Question: I have a list of triangles in 3D that form a surface (ie a triangulation). The structure is a deformed triangular lattice. I want to know the change in area of the deformed hexagons of the voronoi tessalation of the lattice with respect to the rest area of the undeformed lattice cells (ie with respect to a regular hexagon). In fact, I really want the sum of the squared change in area of the hexagonal unit cells associated with those triangles.

Background/Math details:
I'm approximating a curved elastic sheet by a triangular lattice. One way to tune the poisson ratio (elastic constant) of the sheet is by adding a 'volumetric' strain energy term to the energy. I'm trying to compute a 'volumetric' strain energy of a deformed, elastic, triangular lattice, defined as: U_volumetric = 1/2 T (e_v)^2, where e_v=deltaV/V is determined by the change in area of a voronoi cell with respect to its reference area, which is a known constant.
Reference: <URL>
Want:
'Sum[ (DeltaA/ A).^2 ]' over all hexagonal cells.
My data is stored in the variables:
'xyz = [ x1,y1,z1; x2,y2,z2; etc] %'the vertices/particles in 3D
'TRI = [ vertex0, vertex1, vertex2; etc] %'
where 'vertex0' is the row of 'xyz' for the particle sitting at 'vertex 0' of the first triangle.
'NeighborList = [ p1n1, p1n2, p1n3, p1n4, p1n5,p1n6 ; p2n1...]'
% where p1n1 is particle 1's first nearest neighbor as a row index for xyz. For example, 'xyz(NL(1,1),:)' returns the 'xyz' location of particle 1's first neighbor.
'AreaTRI = [ areaTRI1; areaTRI2; etc]'
I am writing this in MATLAB.
As of now, I am approximating the amount of area attributed to each vertex as 1/3 of the triangle's area, then summing over the 6 nearest neighbor triangles. But a voronoi cell area will NOT be exactly equal to Sum_(i=0,1,...5) 1/3* areaTRI_i, so this is a bad approximation. See the image in the link above, which I think makes this clearer.
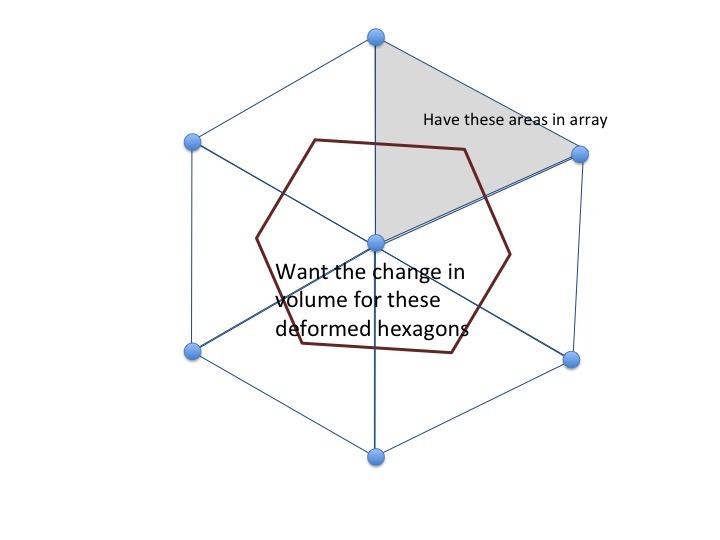
Answer: You can do this using the <URL>-submission on the file exchange:
> DUALMESH is a toolbox of mesh processing routines that allow the construction of "dual" meshes based on underlying simplicial triangulations. Support is provided for various planar and surface triangulation types, including non-Delaunay and non-manifold types.
Simply use the following commands to generate a vector 'areas' of all the dual elements' areas. The ordering will correspond to the nodes 'xyz'.
'''
[cp,ce,pv,ev] = makedual2(xyz, TRI);
[~,areas(cp(:,1))] = geomdual2(cp,ce,pv,ev);
'''
You might want to have a look at the boundary areas using:
'''
trisurf(TRI, xyz(:,1), xyz(:,2), areas);
'''
The dual cells of boundary nodes theoretically are unbounded and thus should have infinite area. This submission handles it differently however: Instead of an unbounded cell it will return the intersection of the unbounded cell with the original mesh.
Also mind that your question is not well defined if the mesh you are working with is not planar, as the dual mesh cells will be planar and won't scale the same way as the triangles. So this solution will probably only work correctly if your mesh is really 2D. (From what I can tell, the paper you mention is also only for the 2D-case.)